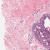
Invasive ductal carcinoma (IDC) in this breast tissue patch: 0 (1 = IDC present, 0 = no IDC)